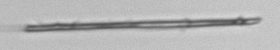
Label: fiber